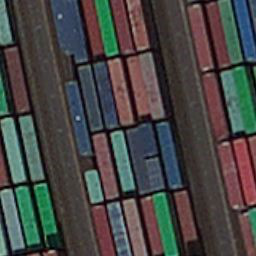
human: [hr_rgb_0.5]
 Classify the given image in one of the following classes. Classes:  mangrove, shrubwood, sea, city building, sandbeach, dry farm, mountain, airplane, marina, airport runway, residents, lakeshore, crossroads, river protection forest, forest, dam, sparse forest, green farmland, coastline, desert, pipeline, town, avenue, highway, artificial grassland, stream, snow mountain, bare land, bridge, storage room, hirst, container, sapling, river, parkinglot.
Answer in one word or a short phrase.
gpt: container